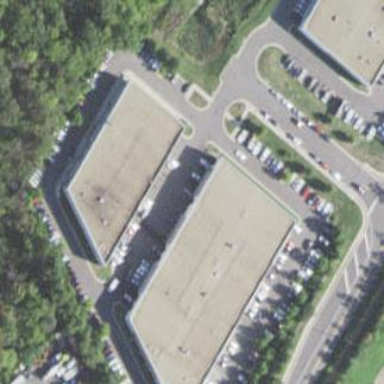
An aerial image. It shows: Commercial building.